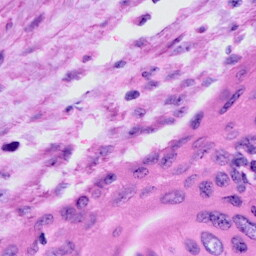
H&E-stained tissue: Cervix